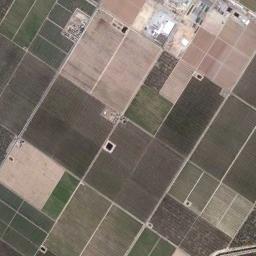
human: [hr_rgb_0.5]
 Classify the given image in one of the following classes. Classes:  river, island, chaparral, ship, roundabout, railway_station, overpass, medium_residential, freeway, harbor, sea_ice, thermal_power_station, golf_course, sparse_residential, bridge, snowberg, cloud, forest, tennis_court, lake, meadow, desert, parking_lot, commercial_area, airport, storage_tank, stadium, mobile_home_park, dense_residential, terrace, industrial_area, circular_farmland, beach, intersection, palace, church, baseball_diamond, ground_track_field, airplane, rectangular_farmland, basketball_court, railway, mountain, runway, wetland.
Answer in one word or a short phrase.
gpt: rectangular_farmland